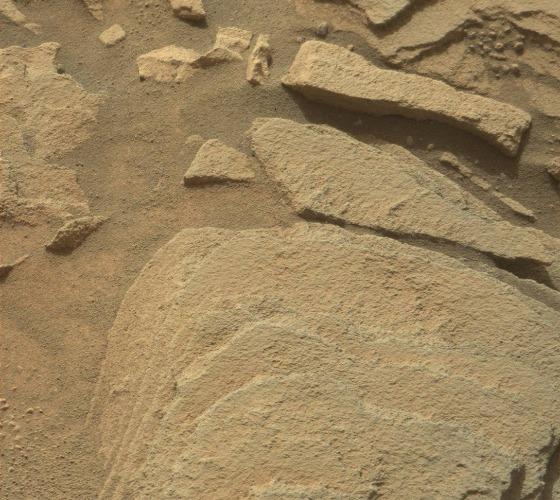
Terrain classes present: Bedrock, Gravel / Sand / Soil, Shadow